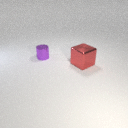
small purple metal cylinder to the left of large red metal cube